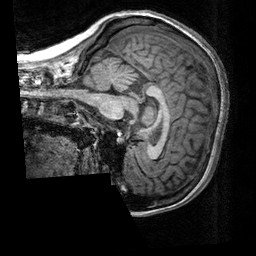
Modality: T1w
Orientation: sagittal
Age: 25
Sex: female
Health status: healthy
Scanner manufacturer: siemens
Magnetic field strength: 3 T
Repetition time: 2.3 s
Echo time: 0.00303 s